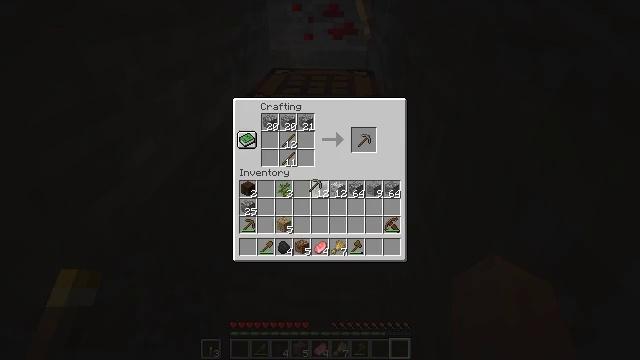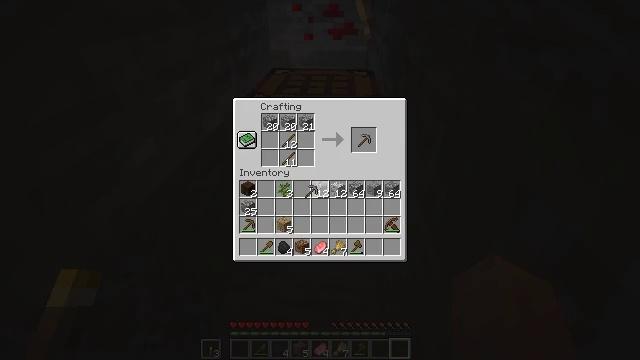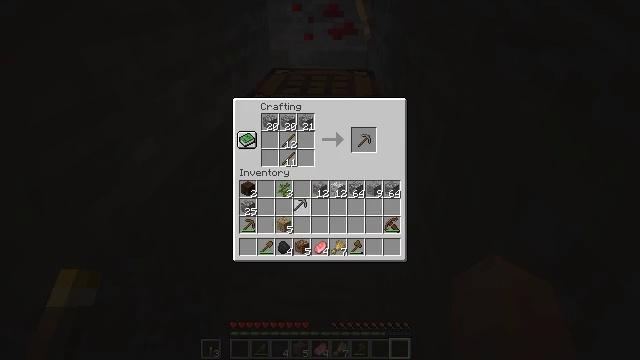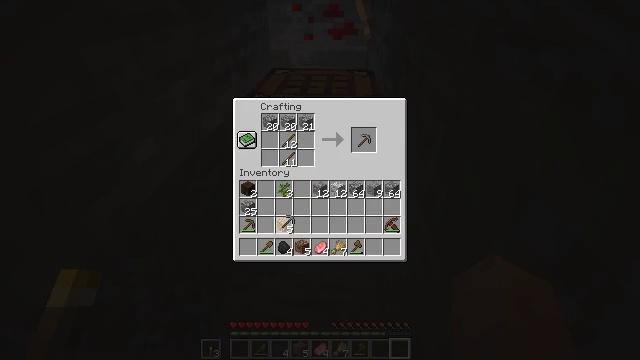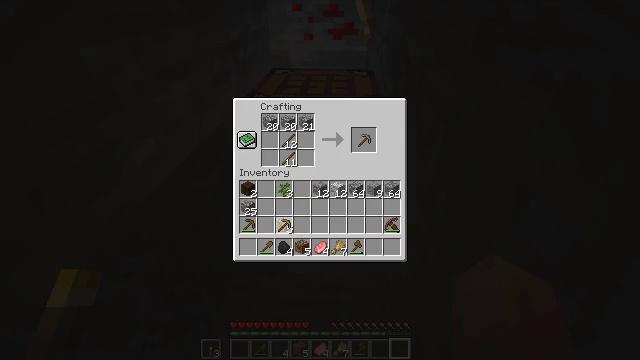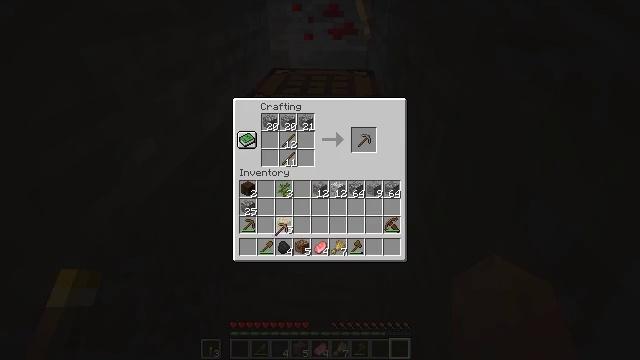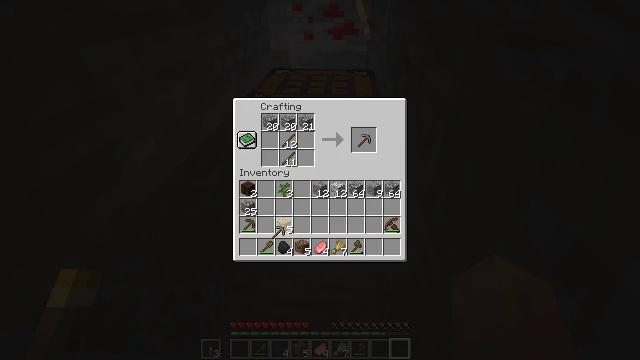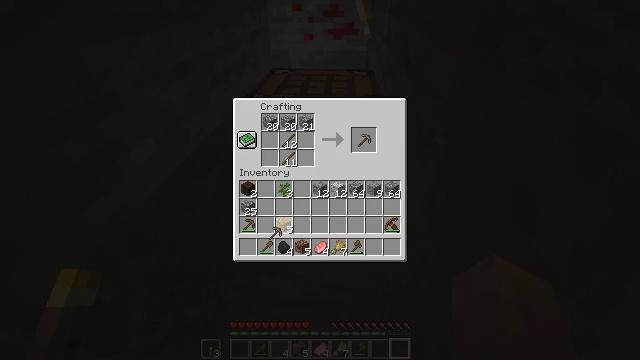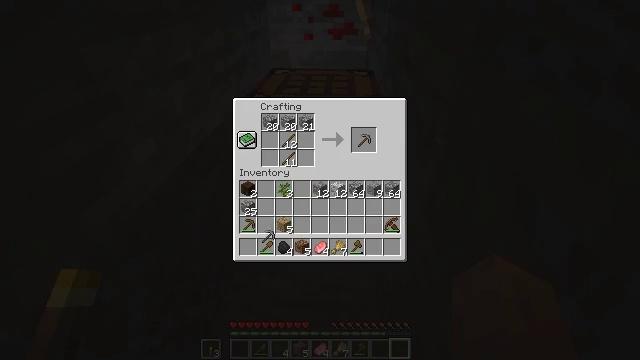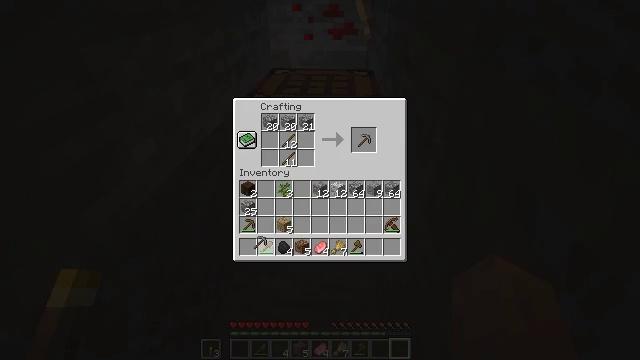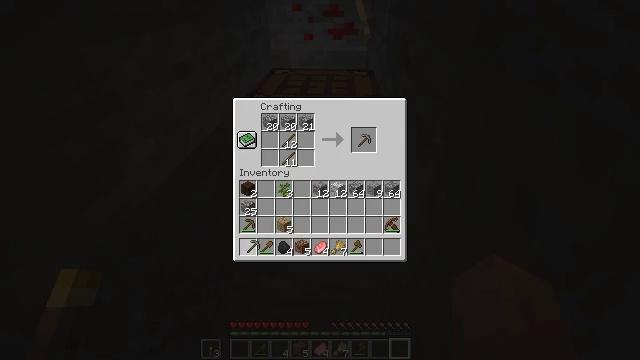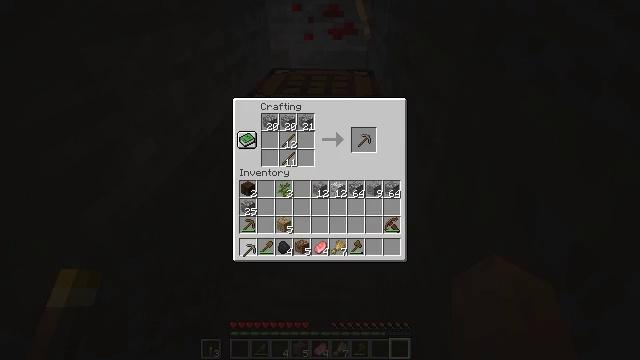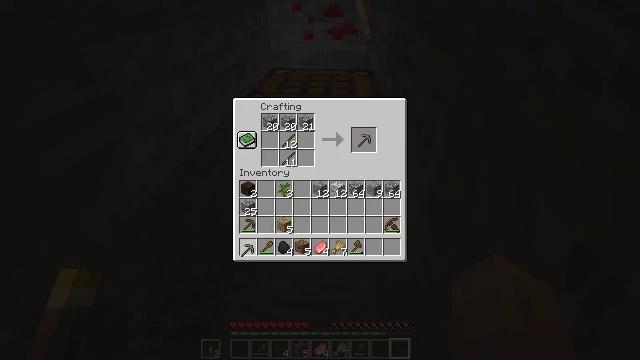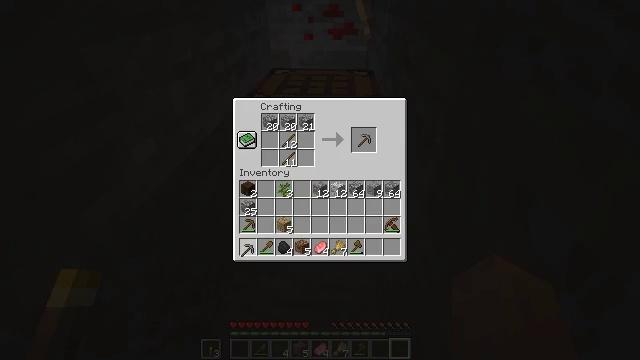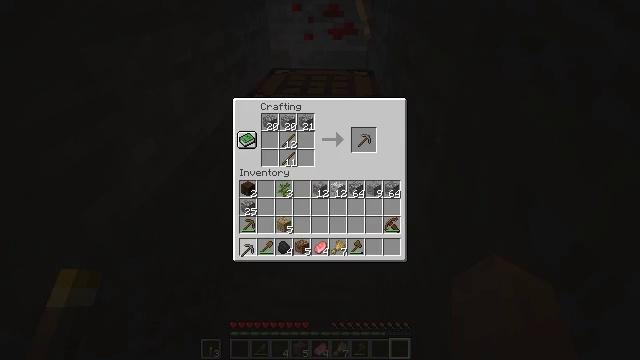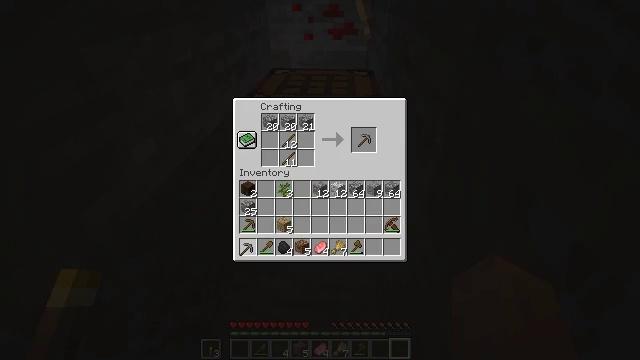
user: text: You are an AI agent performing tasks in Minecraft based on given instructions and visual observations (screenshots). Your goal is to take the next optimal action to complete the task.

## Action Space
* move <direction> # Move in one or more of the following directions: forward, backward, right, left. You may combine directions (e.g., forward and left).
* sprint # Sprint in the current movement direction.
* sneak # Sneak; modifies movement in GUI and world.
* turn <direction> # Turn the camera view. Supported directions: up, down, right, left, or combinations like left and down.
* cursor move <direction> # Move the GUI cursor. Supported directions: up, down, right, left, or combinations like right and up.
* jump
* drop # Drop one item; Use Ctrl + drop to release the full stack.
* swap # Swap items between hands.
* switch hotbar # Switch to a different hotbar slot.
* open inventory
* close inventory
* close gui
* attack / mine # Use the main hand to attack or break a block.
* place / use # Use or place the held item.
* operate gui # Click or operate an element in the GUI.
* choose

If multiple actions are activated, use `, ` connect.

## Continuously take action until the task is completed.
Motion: motion action
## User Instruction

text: Get the crafting table into the inventory.
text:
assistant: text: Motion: open gui
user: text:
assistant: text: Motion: cursor move left and down
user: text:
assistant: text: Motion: cursor move left and down
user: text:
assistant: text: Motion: no_op
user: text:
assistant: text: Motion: no_op
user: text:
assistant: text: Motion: no_op
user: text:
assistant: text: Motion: no_op
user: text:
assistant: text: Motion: cursor move left
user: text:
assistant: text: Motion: cursor move left
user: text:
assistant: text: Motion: cursor move left
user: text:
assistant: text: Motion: no_op
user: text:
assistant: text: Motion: no_op
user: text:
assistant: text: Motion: no_op
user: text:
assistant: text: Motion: operate gui
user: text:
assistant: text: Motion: operate gui
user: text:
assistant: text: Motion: operate gui
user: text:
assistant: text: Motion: no_op
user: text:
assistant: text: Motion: no_op
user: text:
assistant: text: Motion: no_op
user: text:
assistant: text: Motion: no_op
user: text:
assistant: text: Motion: no_op
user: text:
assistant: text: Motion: close gui
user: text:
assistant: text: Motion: no_op
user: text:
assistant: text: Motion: no_op
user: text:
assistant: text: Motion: no_op
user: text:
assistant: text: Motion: no_op
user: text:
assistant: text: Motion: no_op
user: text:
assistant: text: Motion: no_op
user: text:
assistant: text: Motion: no_op
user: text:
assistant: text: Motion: no_op